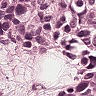
Metastatic tissue present: yes